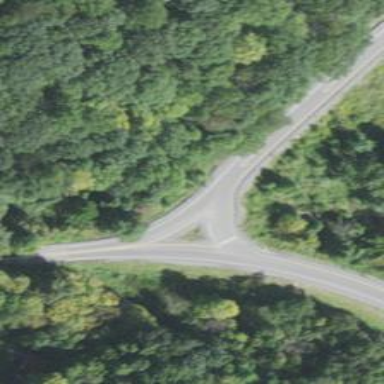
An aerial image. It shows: Stop road.